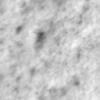
Label: no_change